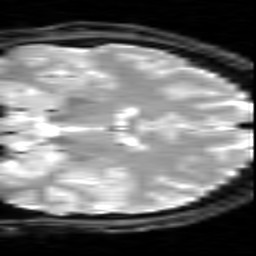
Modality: inplaneT2
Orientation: coronal
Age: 28
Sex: male